Question: While registering a custom workflow using plugin registration tool in SDK I m facing this issue. As you can see no DLL is showing in this package. what is the problem here?

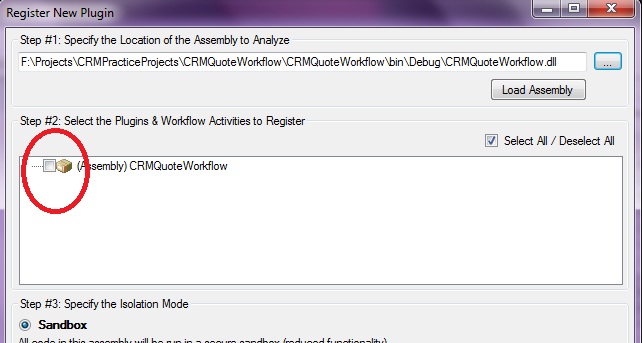
Answer: this problem is solved after adding one 'package' type project into that solution. that 'workflow' project requires 'RegisterFile.crmregister' to deploy.